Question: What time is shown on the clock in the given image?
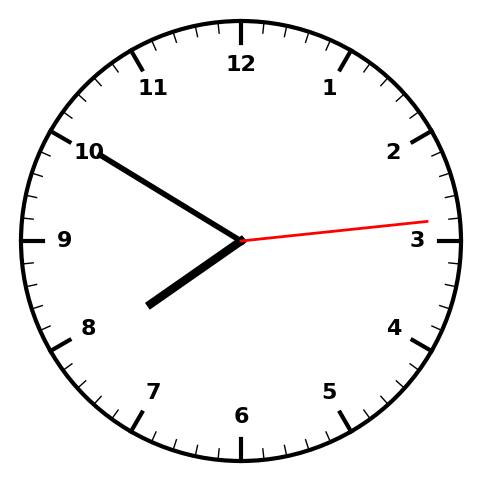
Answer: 07:50:14